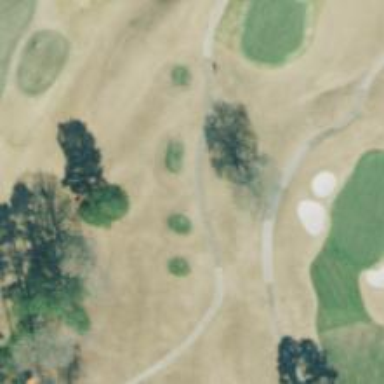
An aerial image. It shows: Path for both roads and golfers.